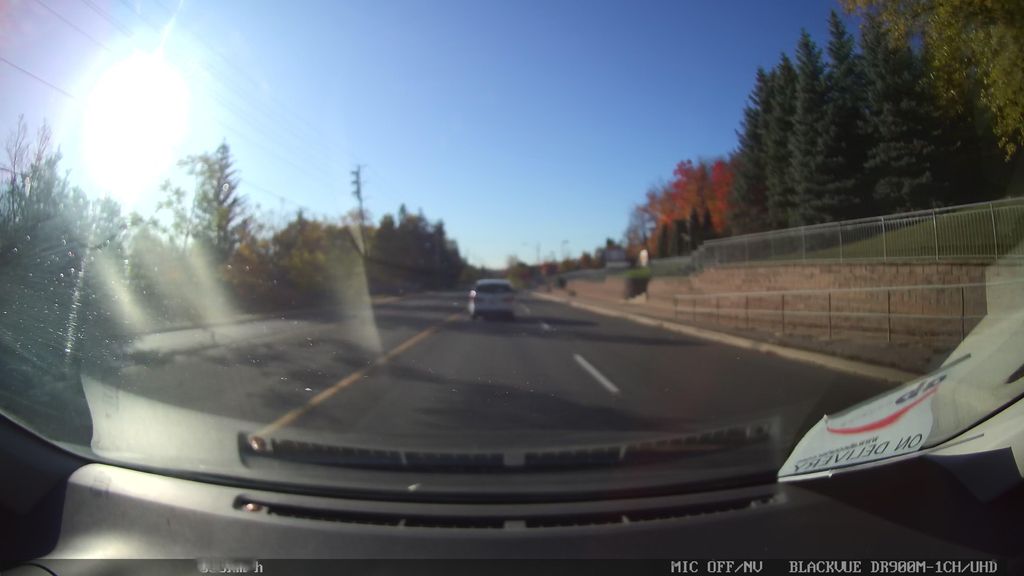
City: toronto